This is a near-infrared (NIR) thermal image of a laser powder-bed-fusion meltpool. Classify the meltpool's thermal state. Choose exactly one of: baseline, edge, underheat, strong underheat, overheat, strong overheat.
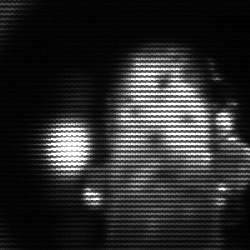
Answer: strong underheat